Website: bh-photo
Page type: store-pickup
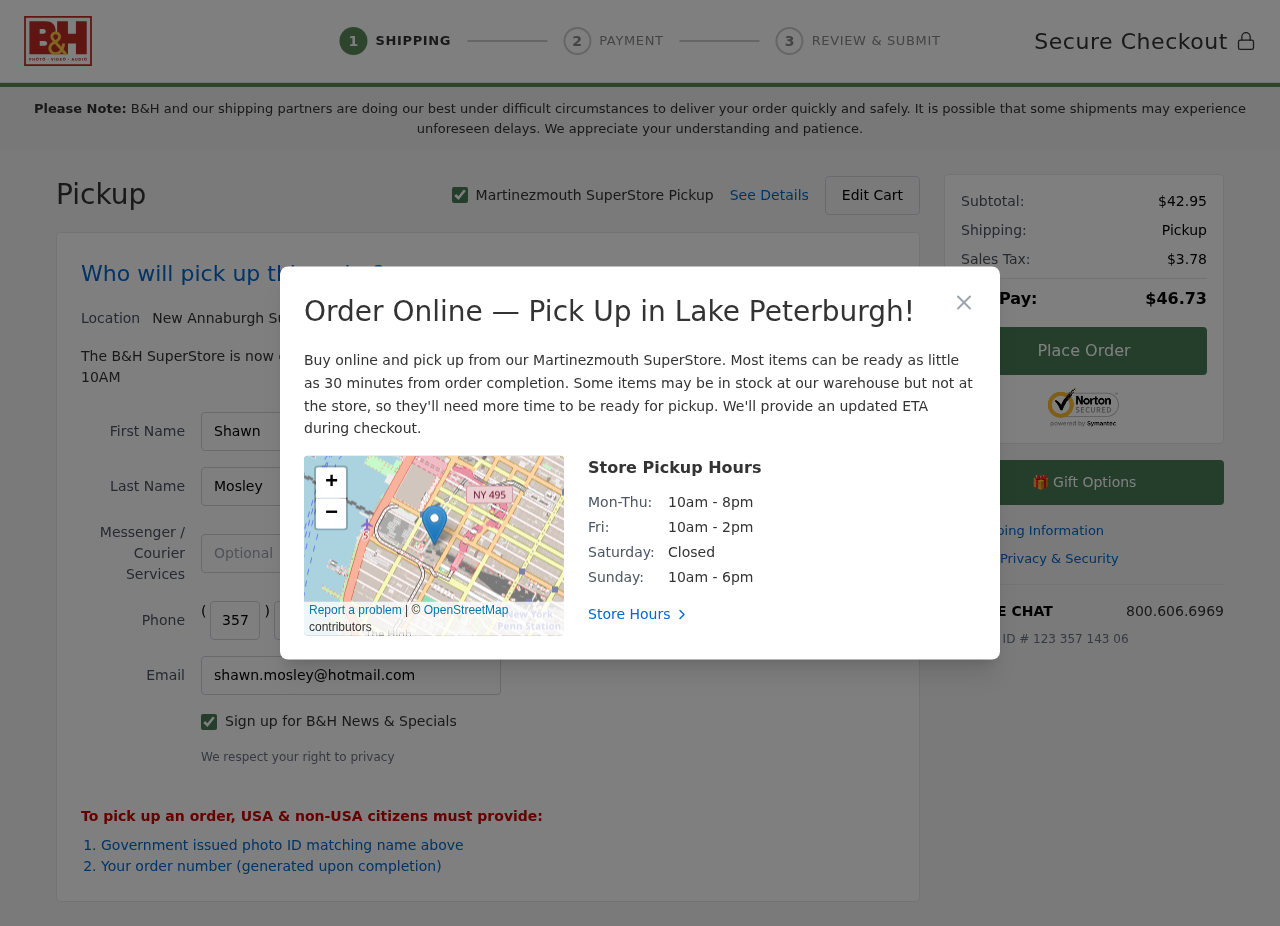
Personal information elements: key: PII_CITY
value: Martinezmouth
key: PII_CITY2
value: New Annaburgh
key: PII_CITY3
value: Lake Peterburgh
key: PII_EMAIL
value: shawn.mosley@hotmail.com
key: PII_FIRSTNAME
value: Shawn
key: PII_LASTNAME
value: Mosley
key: PII_PHONE_AREA
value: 357
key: PII_PHONE_PREFIX
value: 650
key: PII_PHONE_SUFFIX
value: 9703
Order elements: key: ORDER_SUBTOTAL
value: $42.95
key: ORDER_TAX
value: $3.78
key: ORDER_TOTAL
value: $46.73
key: ORDER_ID
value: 123 357 143 06